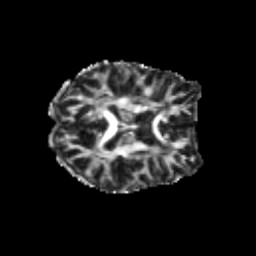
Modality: FA
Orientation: axial
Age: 23
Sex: female
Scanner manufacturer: siemens
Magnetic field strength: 3 T
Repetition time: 3.5 s
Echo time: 0.104 s